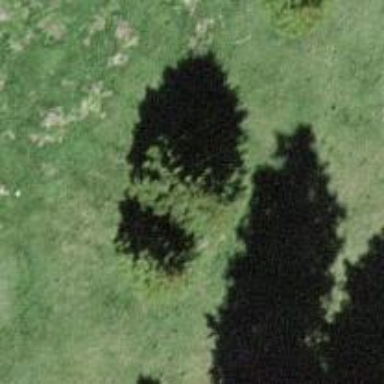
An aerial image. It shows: Needle-leaved tree in its natural environment.